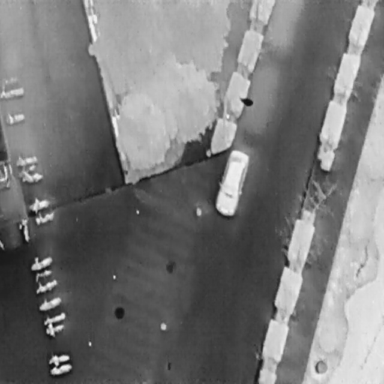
There are 17 Bicycles in the infrared image.